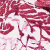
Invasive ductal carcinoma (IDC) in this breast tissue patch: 0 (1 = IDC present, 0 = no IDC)